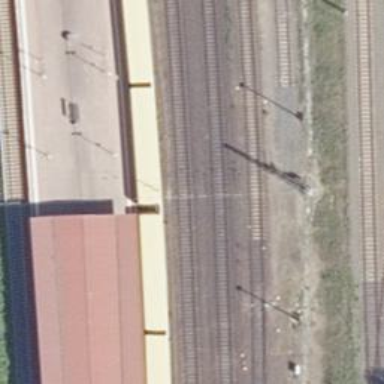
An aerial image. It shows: Platform edge at railway station.